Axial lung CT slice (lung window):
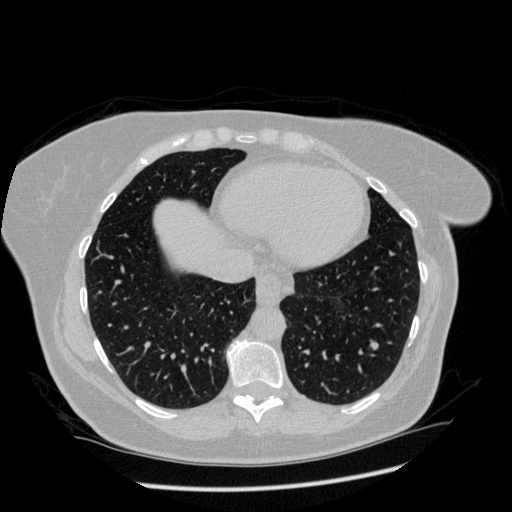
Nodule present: no